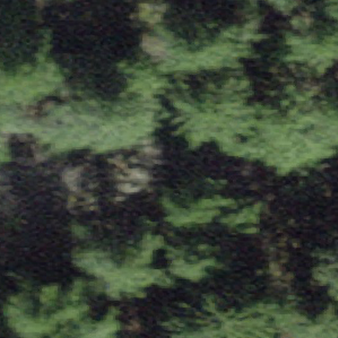
Label: other